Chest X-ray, PA view. Patient: 49 years old, sex F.
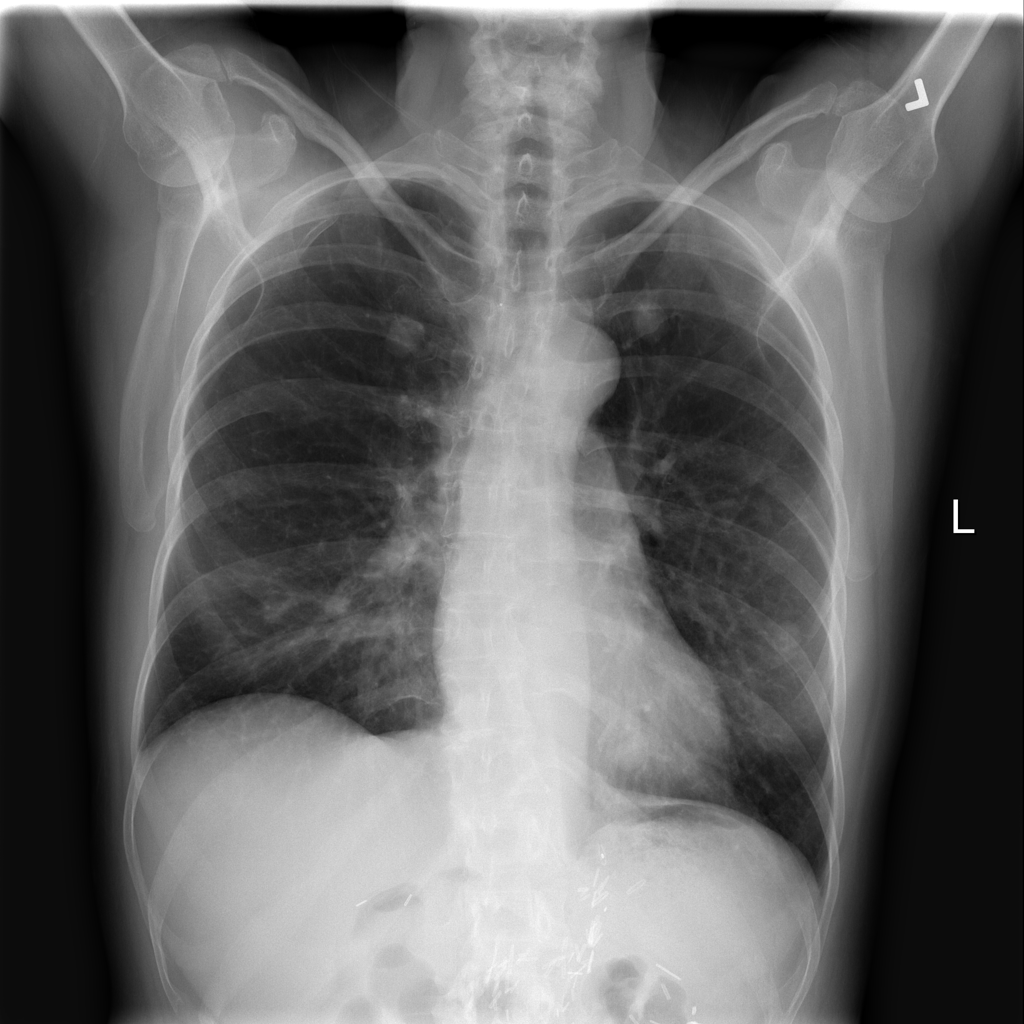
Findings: No Finding